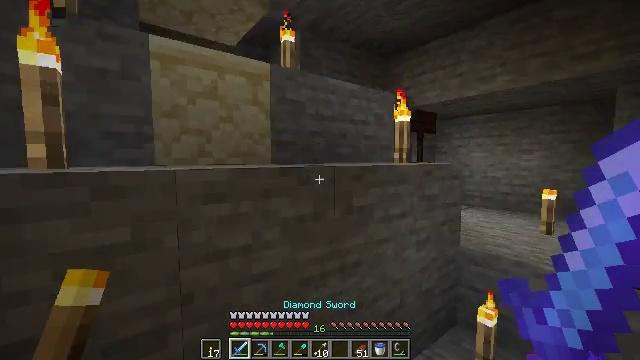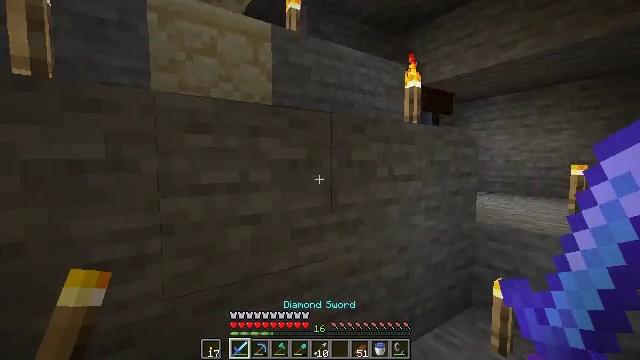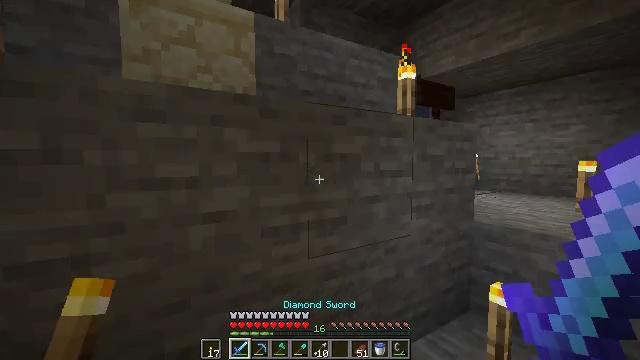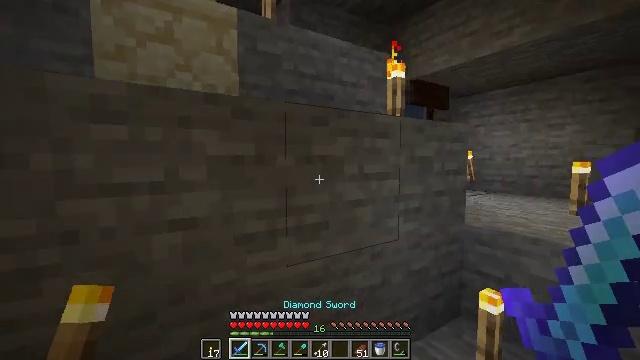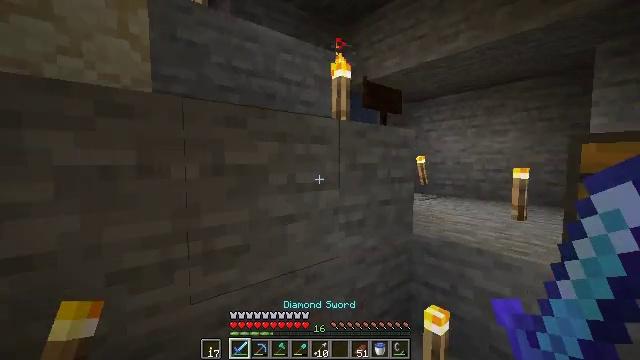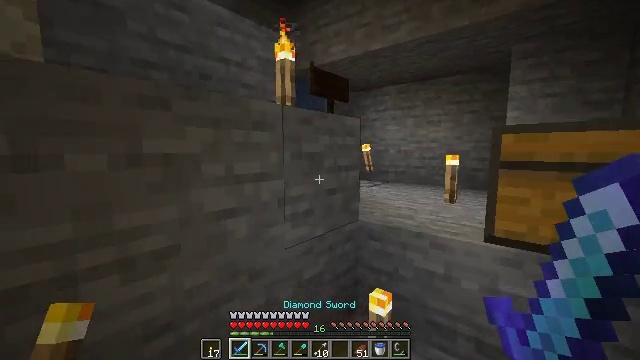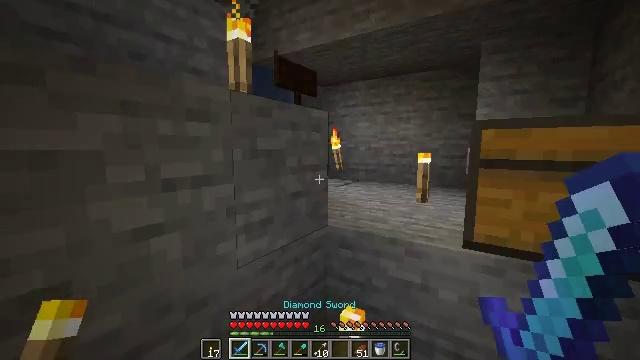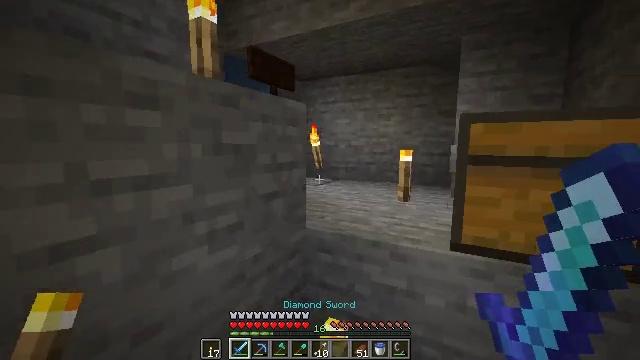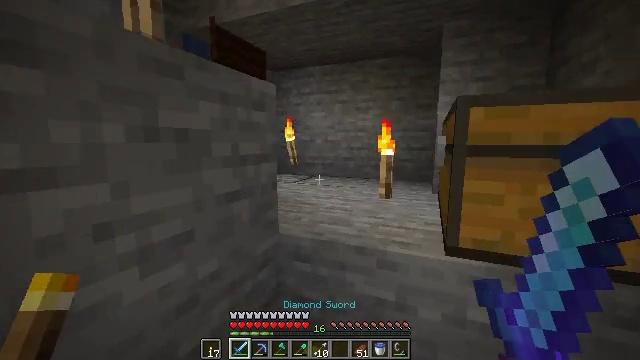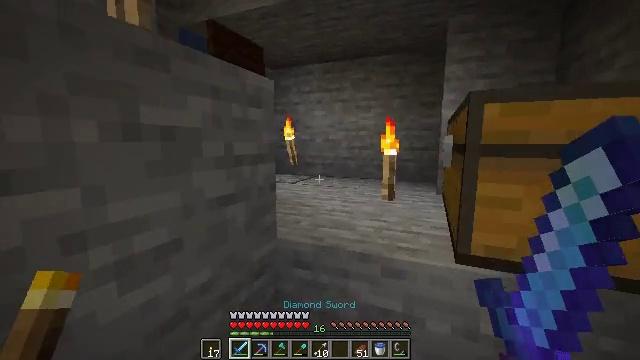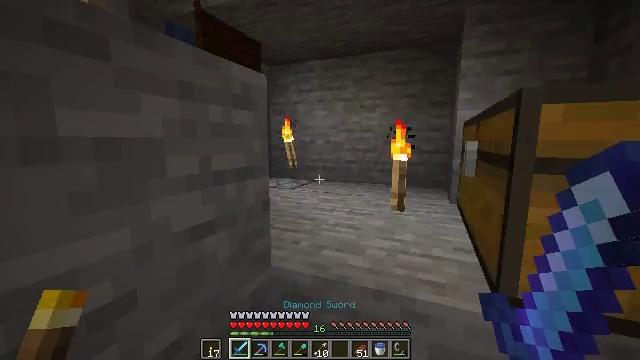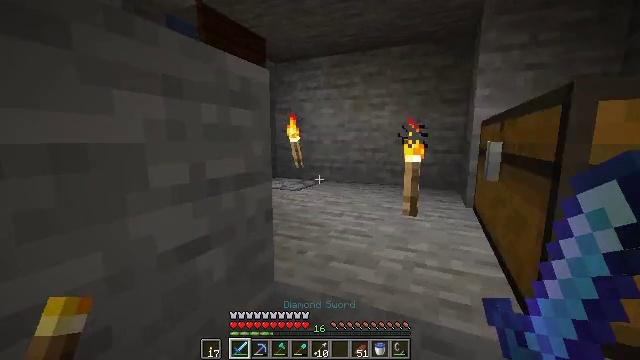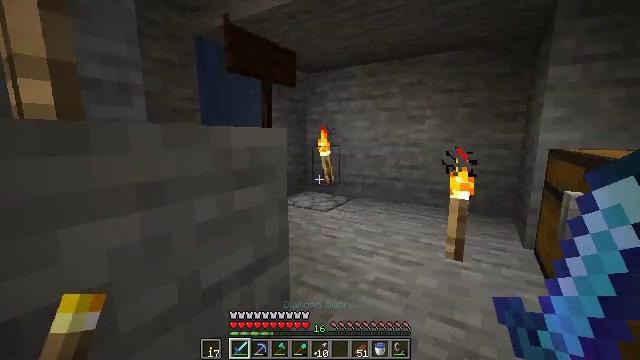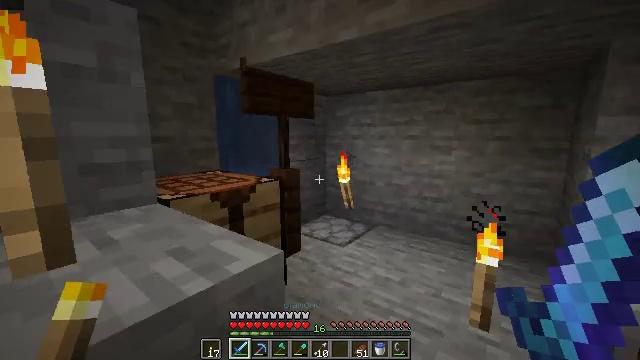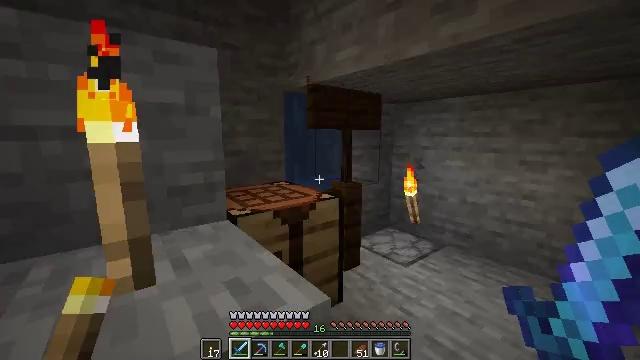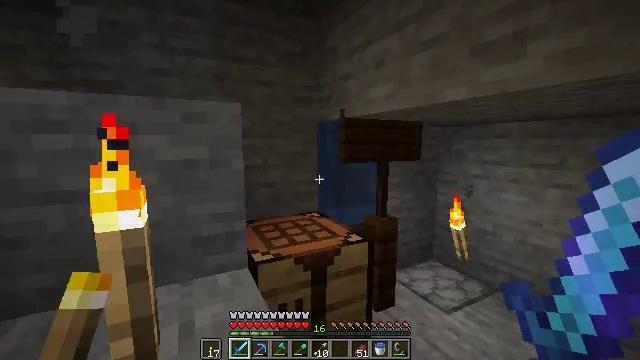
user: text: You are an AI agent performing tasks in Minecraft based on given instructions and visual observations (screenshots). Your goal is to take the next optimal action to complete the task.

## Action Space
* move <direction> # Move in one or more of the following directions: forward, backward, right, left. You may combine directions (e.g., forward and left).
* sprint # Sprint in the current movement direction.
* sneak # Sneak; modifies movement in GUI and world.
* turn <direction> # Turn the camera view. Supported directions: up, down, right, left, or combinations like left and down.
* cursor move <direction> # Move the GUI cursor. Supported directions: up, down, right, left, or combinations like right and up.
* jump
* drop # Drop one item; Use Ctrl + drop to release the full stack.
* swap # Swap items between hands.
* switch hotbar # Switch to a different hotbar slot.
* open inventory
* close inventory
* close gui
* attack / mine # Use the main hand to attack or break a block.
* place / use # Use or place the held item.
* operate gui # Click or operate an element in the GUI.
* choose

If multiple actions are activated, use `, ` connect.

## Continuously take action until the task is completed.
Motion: motion action
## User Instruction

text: craft item smooth sandstone slab
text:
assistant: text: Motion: move forward and move right, turn left
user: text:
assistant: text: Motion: move forward and move right, turn left
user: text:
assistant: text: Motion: move forward and move right
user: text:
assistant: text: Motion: move forward, turn right
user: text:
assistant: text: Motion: move forward, turn right and down
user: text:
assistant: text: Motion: move forward, turn right
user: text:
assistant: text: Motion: move forward, turn right
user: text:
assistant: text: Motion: move forward, turn right
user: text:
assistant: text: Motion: move forward
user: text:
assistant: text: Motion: move forward
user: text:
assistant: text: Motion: move forward, turn left
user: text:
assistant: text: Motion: move forward and move right, turn left, jump
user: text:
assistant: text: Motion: move forward and move right, turn left, jump
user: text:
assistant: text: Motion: move forward and move right, turn left, jump
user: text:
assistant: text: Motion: move forward and move right, turn left and up, jump
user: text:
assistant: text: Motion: move forward and move right, turn left and up
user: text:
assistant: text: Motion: move forward and move right, turn left and up
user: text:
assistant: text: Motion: move forward and move right, turn left and up
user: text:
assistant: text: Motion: move forward, turn left and up
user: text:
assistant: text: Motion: turn left
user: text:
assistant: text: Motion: turn left
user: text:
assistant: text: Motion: turn left and up
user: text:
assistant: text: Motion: turn left
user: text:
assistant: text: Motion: move forward, jump
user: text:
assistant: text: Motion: move forward, jump
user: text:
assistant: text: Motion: move forward, jump
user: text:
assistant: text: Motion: move forward, jump
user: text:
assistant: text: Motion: move forward, turn right and down
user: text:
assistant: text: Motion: move forward, turn down
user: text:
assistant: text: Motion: move forward, turn down